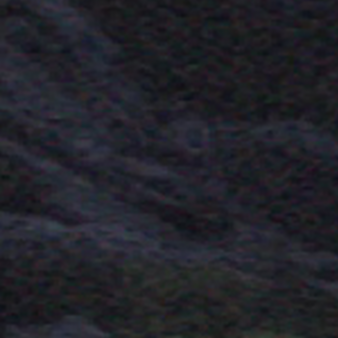
Label: other